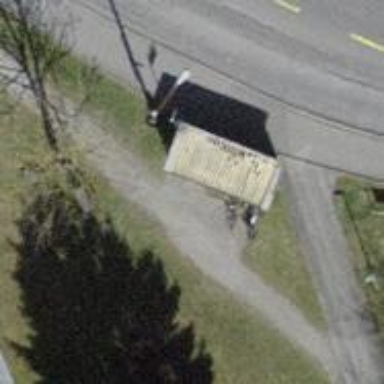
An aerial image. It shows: Rack for bicycle parking.